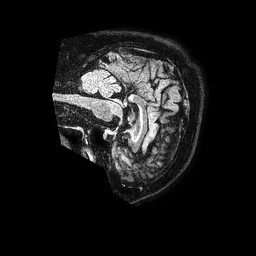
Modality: FLAIR
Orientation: sagittal
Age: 61
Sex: male
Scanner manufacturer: philips
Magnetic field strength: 1.5 T
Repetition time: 4.8 s
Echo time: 0.3 s